Question: The xaml for the first style works as I want, producing a button with a Wingding glyph using setters to lay out the content and it's properties. The second version of this style is trying to do the same thing but with a DataTemplate for the Content, but it just displays the type of a DataTemplate (ie, System.Windows.DataTemplate).
1. Why won't the 2nd version display the same content as the 1st?
2. Assuming the fix is trivial, would one version of the style be preferable over the other for any reason beyond personal preference?
NOTE: I am showing the bindings and triggers in case there is something in there that is affecting the content, but it's only the the first part of the style that varies
Cheers,
Berryl
# Style 1
Displays:
'''
<Style x:Key="EditCommandButtonStyle" TargetType="{x:Type Button}" >
<Setter Property="Content" Value="a" />
<Setter Property="Foreground" Value="Navy" />
<Setter Property="FontFamily" Value="Wingdings 3" />
<Setter Property="FontWeight" Value="Bold" />
<Setter Property="FontSize" Value="18" />
<Setter Property="Width" Value="30" />
<Setter Property="Height" Value="Auto" />
<!--What makes it an Edit button-->
<Setter Property="Command" Value="{Binding ActivateThisSatelliteVmCommand}"/>
<Setter Property="ToolTip">
<Setter.Value>
<TextBlock>
<TextBlock.Text>
<Binding Path="HeaderLabel" StringFormat="{resx:Resx ResxName=Smack.Core.Presentation.Resources.MasterDetail, Key=Item_Edit_Label}"/>
</TextBlock.Text>
</TextBlock>
</Setter.Value>
</Setter>
<!-- WHen its available -->
<Setter Property="Template">
<Setter.Value>
<ControlTemplate TargetType="{x:Type Button}">
<Border x:Name="theBorder" CornerRadius="4">
<ContentPresenter x:Name="theContent" VerticalAlignment="Center" HorizontalAlignment="Center" />
</Border>
<ControlTemplate.Triggers>
<Trigger Property="IsMouseOver" Value="False">
<Setter TargetName="theContent" Property="Visibility" Value="Hidden"/>
<Setter TargetName="theBorder" Property="Background" Value="Transparent"/>
</Trigger>
<Trigger Property="IsMouseOver" Value="True">
<Setter TargetName="theContent" Property="Visibility" Value="Visible"/>
</Trigger>
<Trigger Property="IsPressed" Value="True">
<Setter TargetName="theContent" Property="Visibility" Value="Visible"/>
<Setter TargetName="theBorder" Property="Background" Value="Orange"/>
</Trigger>
</ControlTemplate.Triggers>
</ControlTemplate>
</Setter.Value>
</Setter>
</Style>
'''
# Style 2
Displays "System.Windows.DataTemplate"
'''
<Style x:Key="EditCommandButtonStyle" TargetType="{x:Type Button}" >
<Setter Property="Content">
<Setter.Value>
<DataTemplate>
<TextBlock Text="a" FontFamily="Wingdings 3" FontWeight="Bold" FontSize="18" Foreground="Navy" />
</DataTemplate>
</Setter.Value>
</Setter>
<!--What makes it an Edit button-->
<Setter Property="Command" Value="{Binding ActivateThisSatelliteVmCommand}"/>
<Setter Property="ToolTip">
<Setter.Value>
<TextBlock>
<TextBlock.Text>
<Binding Path="HeaderLabel" StringFormat="{resx:Resx ResxName=Core.Presentation.Resources.MasterDetail, Key=Item_Edit_Label}"/>
</TextBlock.Text>
</TextBlock>
</Setter.Value>
</Setter>
<!-- When its available -->
<Setter Property="Template">
<Setter.Value>
<ControlTemplate TargetType="{x:Type Button}">
<Border x:Name="theBorder" CornerRadius="4">
<ContentPresenter x:Name="theContent" VerticalAlignment="Center" HorizontalAlignment="Center" />
</Border>
<ControlTemplate.Triggers>
<Trigger Property="IsMouseOver" Value="False">
<Setter TargetName="theContent" Property="Visibility" Value="Hidden"/>
<Setter TargetName="theBorder" Property="Background" Value="Transparent"/>
</Trigger>
<Trigger Property="IsMouseOver" Value="True">
<Setter TargetName="theContent" Property="Visibility" Value="Visible"/>
</Trigger>
<Trigger Property="IsPressed" Value="True">
<Setter TargetName="theContent" Property="Visibility" Value="Visible"/>
<Setter TargetName="theBorder" Property="Background" Value="Orange"/>
</Trigger>
</ControlTemplate.Triggers>
</ControlTemplate>
</Setter.Value>
</Setter>
</Style>
'''
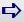
Answer: Your 'Content' property is set to a 'DataTemplate'
'DataTemplates' are meant to be used with 'Template' properties, and not directly inserted into the VisualTree via the 'Content' property
Change your Style Setter to set the 'ContentTemplate' instead of 'Content' and it should work fine
'''
<Setter Property="ContentTemplate">
<Setter.Value>
<DataTemplate>
<TextBlock Text="a" FontFamily="Wingdings 3" FontWeight="Bold" FontSize="18" Foreground="Navy" />
</DataTemplate>
</Setter.Value>
</Setter>
'''
As for your second question, I prefer the first because its simpler, and I think it may contain fewer elements in the Visual Tree (I'd have to double-check that)